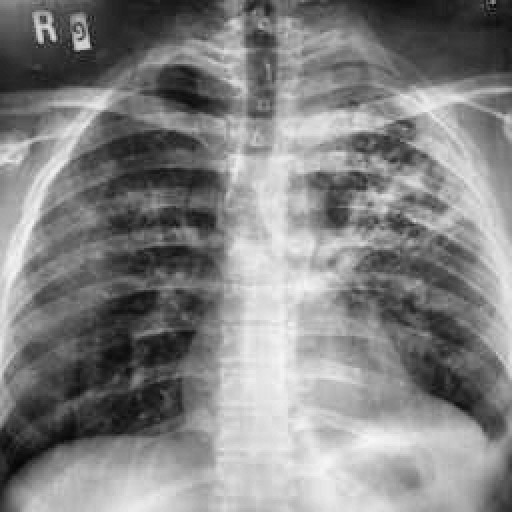
Finding: TUBERCULOSIS